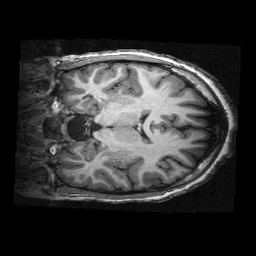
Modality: T1w
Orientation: coronal
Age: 12
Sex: male
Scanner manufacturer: siemens
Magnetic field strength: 3 T
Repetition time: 2.3 s
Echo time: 0.00336 s